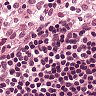
Metastatic tissue present: no